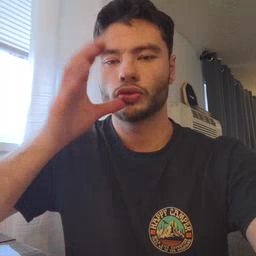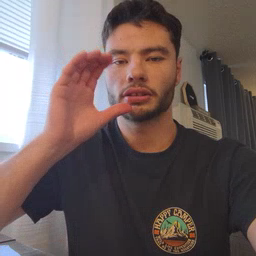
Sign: drink